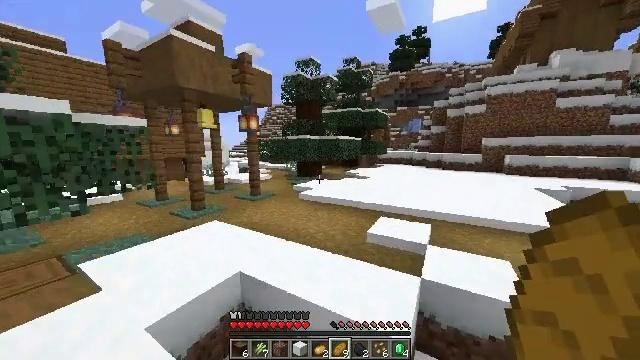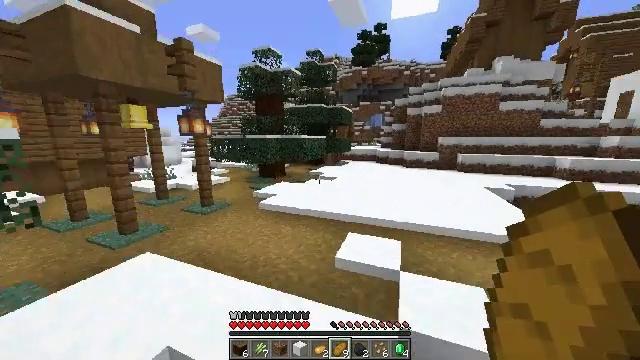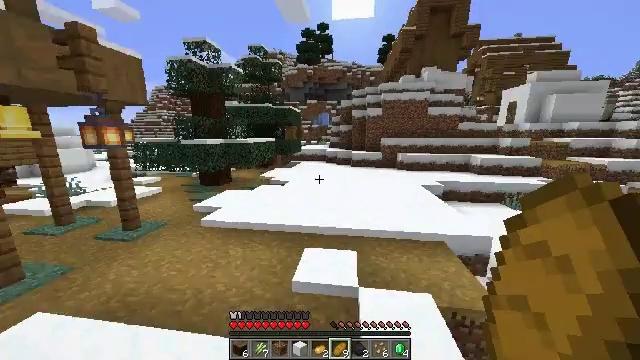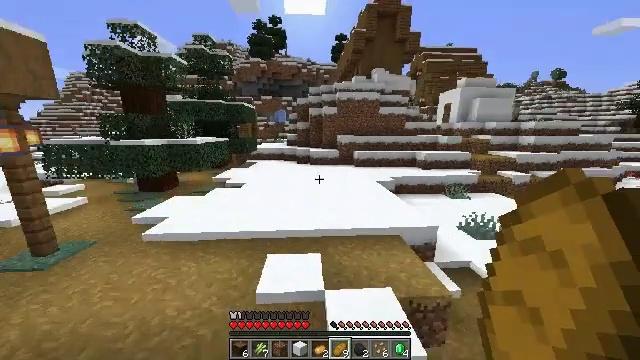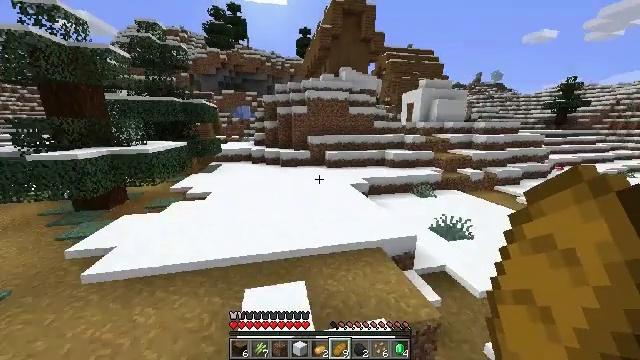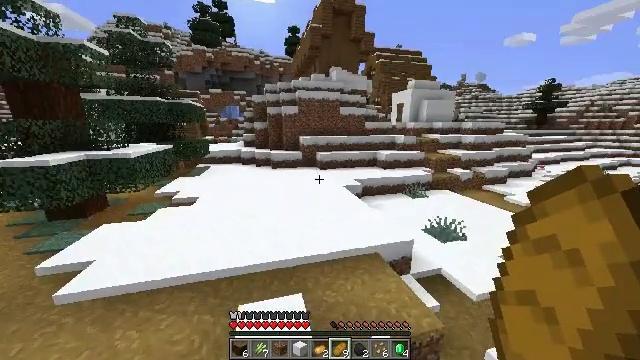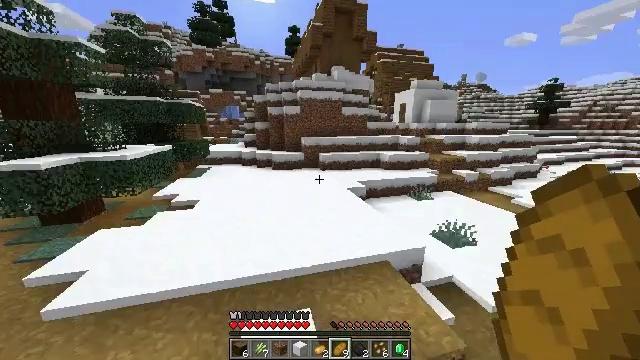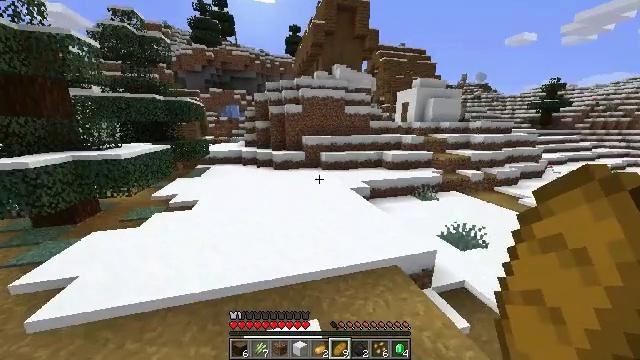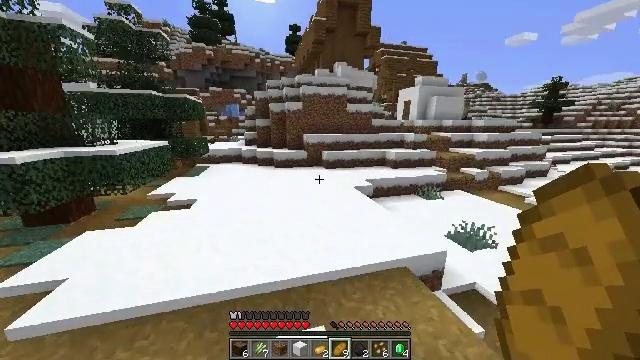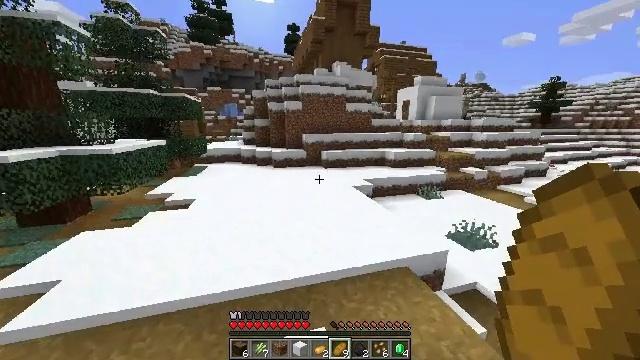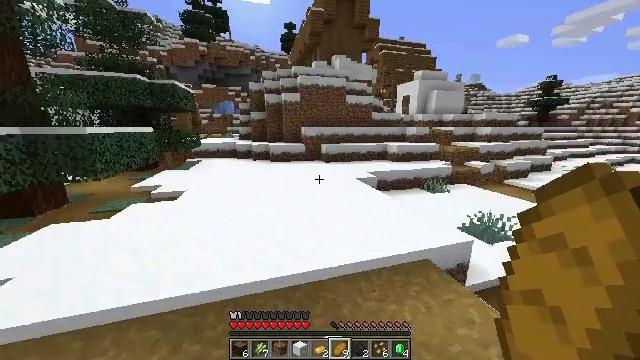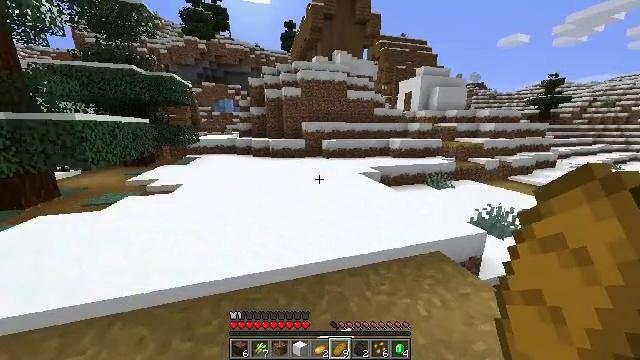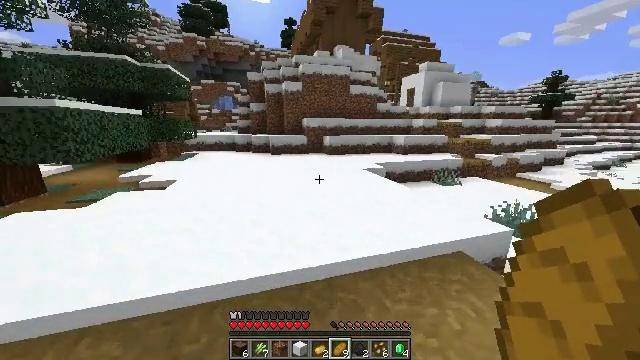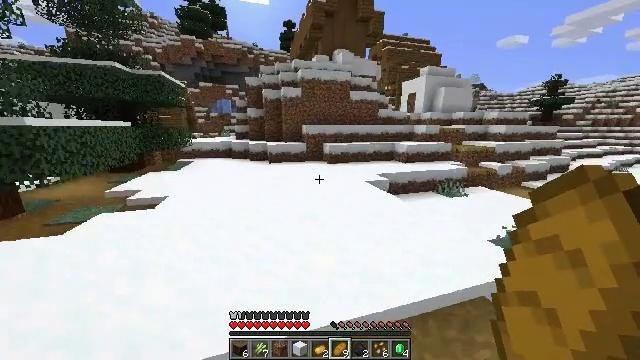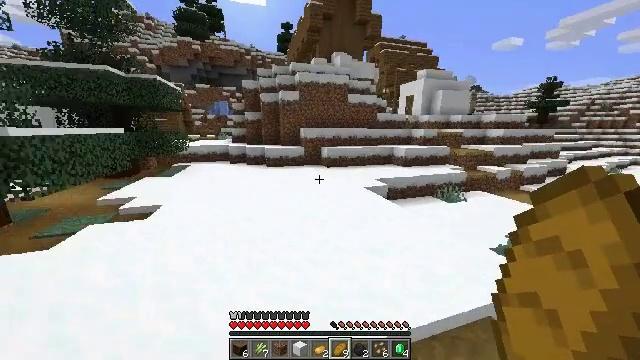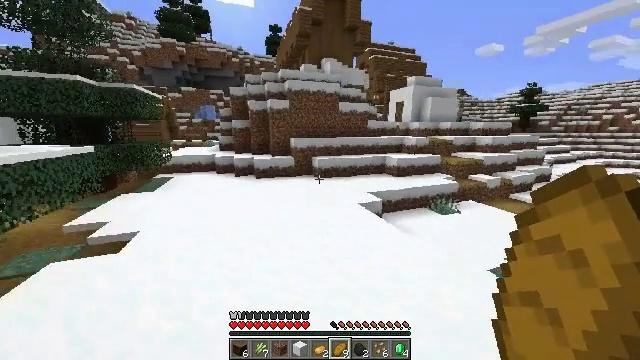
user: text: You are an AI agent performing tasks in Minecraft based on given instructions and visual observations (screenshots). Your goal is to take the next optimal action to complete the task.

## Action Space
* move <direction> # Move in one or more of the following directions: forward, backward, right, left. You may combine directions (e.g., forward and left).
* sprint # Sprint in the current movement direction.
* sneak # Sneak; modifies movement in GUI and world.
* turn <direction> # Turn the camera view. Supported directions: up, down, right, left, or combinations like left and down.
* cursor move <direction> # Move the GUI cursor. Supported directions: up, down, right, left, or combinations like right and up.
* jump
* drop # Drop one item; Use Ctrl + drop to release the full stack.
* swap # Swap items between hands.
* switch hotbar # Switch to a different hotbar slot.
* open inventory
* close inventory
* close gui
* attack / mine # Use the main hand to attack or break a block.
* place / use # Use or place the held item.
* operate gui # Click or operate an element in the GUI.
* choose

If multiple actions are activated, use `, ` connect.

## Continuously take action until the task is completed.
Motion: motion action
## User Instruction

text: Harvest the light gray wool from the structure.
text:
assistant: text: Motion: move forward, sprint, turn right and down, jump
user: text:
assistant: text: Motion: move forward, sprint, turn right, jump
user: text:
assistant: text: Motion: move forward, sprint, turn right, jump
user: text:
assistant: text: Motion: move forward, sprint, turn right and down, jump
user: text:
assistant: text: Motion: move forward, sprint, turn right, jump
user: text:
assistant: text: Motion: move forward, sprint, jump
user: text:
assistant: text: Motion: move forward, sprint, jump
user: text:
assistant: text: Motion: move forward, sprint, jump
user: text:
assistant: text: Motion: move forward, sprint, jump
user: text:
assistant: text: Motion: move forward, sprint, jump
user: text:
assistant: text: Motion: move forward, sprint, jump
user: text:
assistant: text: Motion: move forward, sprint, jump
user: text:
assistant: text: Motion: move forward, sprint, jump
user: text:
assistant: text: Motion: move forward, sprint, jump
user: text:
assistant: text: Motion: move forward, sprint, turn right, jump
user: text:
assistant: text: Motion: move forward, sprint, turn right, jump
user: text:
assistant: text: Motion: move forward, sprint, turn right, jump
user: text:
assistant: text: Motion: move forward, sprint, turn right, jump
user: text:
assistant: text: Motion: move forward, sprint, turn right, jump
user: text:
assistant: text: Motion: move forward, sprint, turn right, jump
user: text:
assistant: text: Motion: move forward, sprint, jump
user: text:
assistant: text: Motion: move forward, sprint, jump
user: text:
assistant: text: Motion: move forward, sprint, turn right, jump
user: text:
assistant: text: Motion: move forward, sprint, turn right, jump
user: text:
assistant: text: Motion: move forward, sprint, turn right, jump
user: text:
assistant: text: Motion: move forward, sprint, jump
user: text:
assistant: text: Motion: move forward
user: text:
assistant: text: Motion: no_op
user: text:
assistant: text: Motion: no_op
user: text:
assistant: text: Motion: no_op